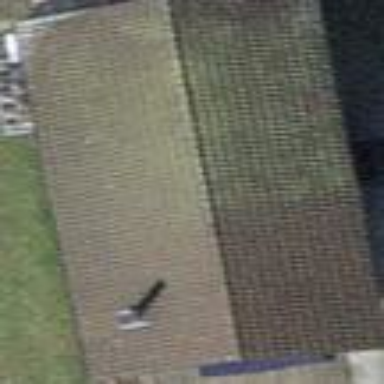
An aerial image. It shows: Building with gabled roof.